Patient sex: M
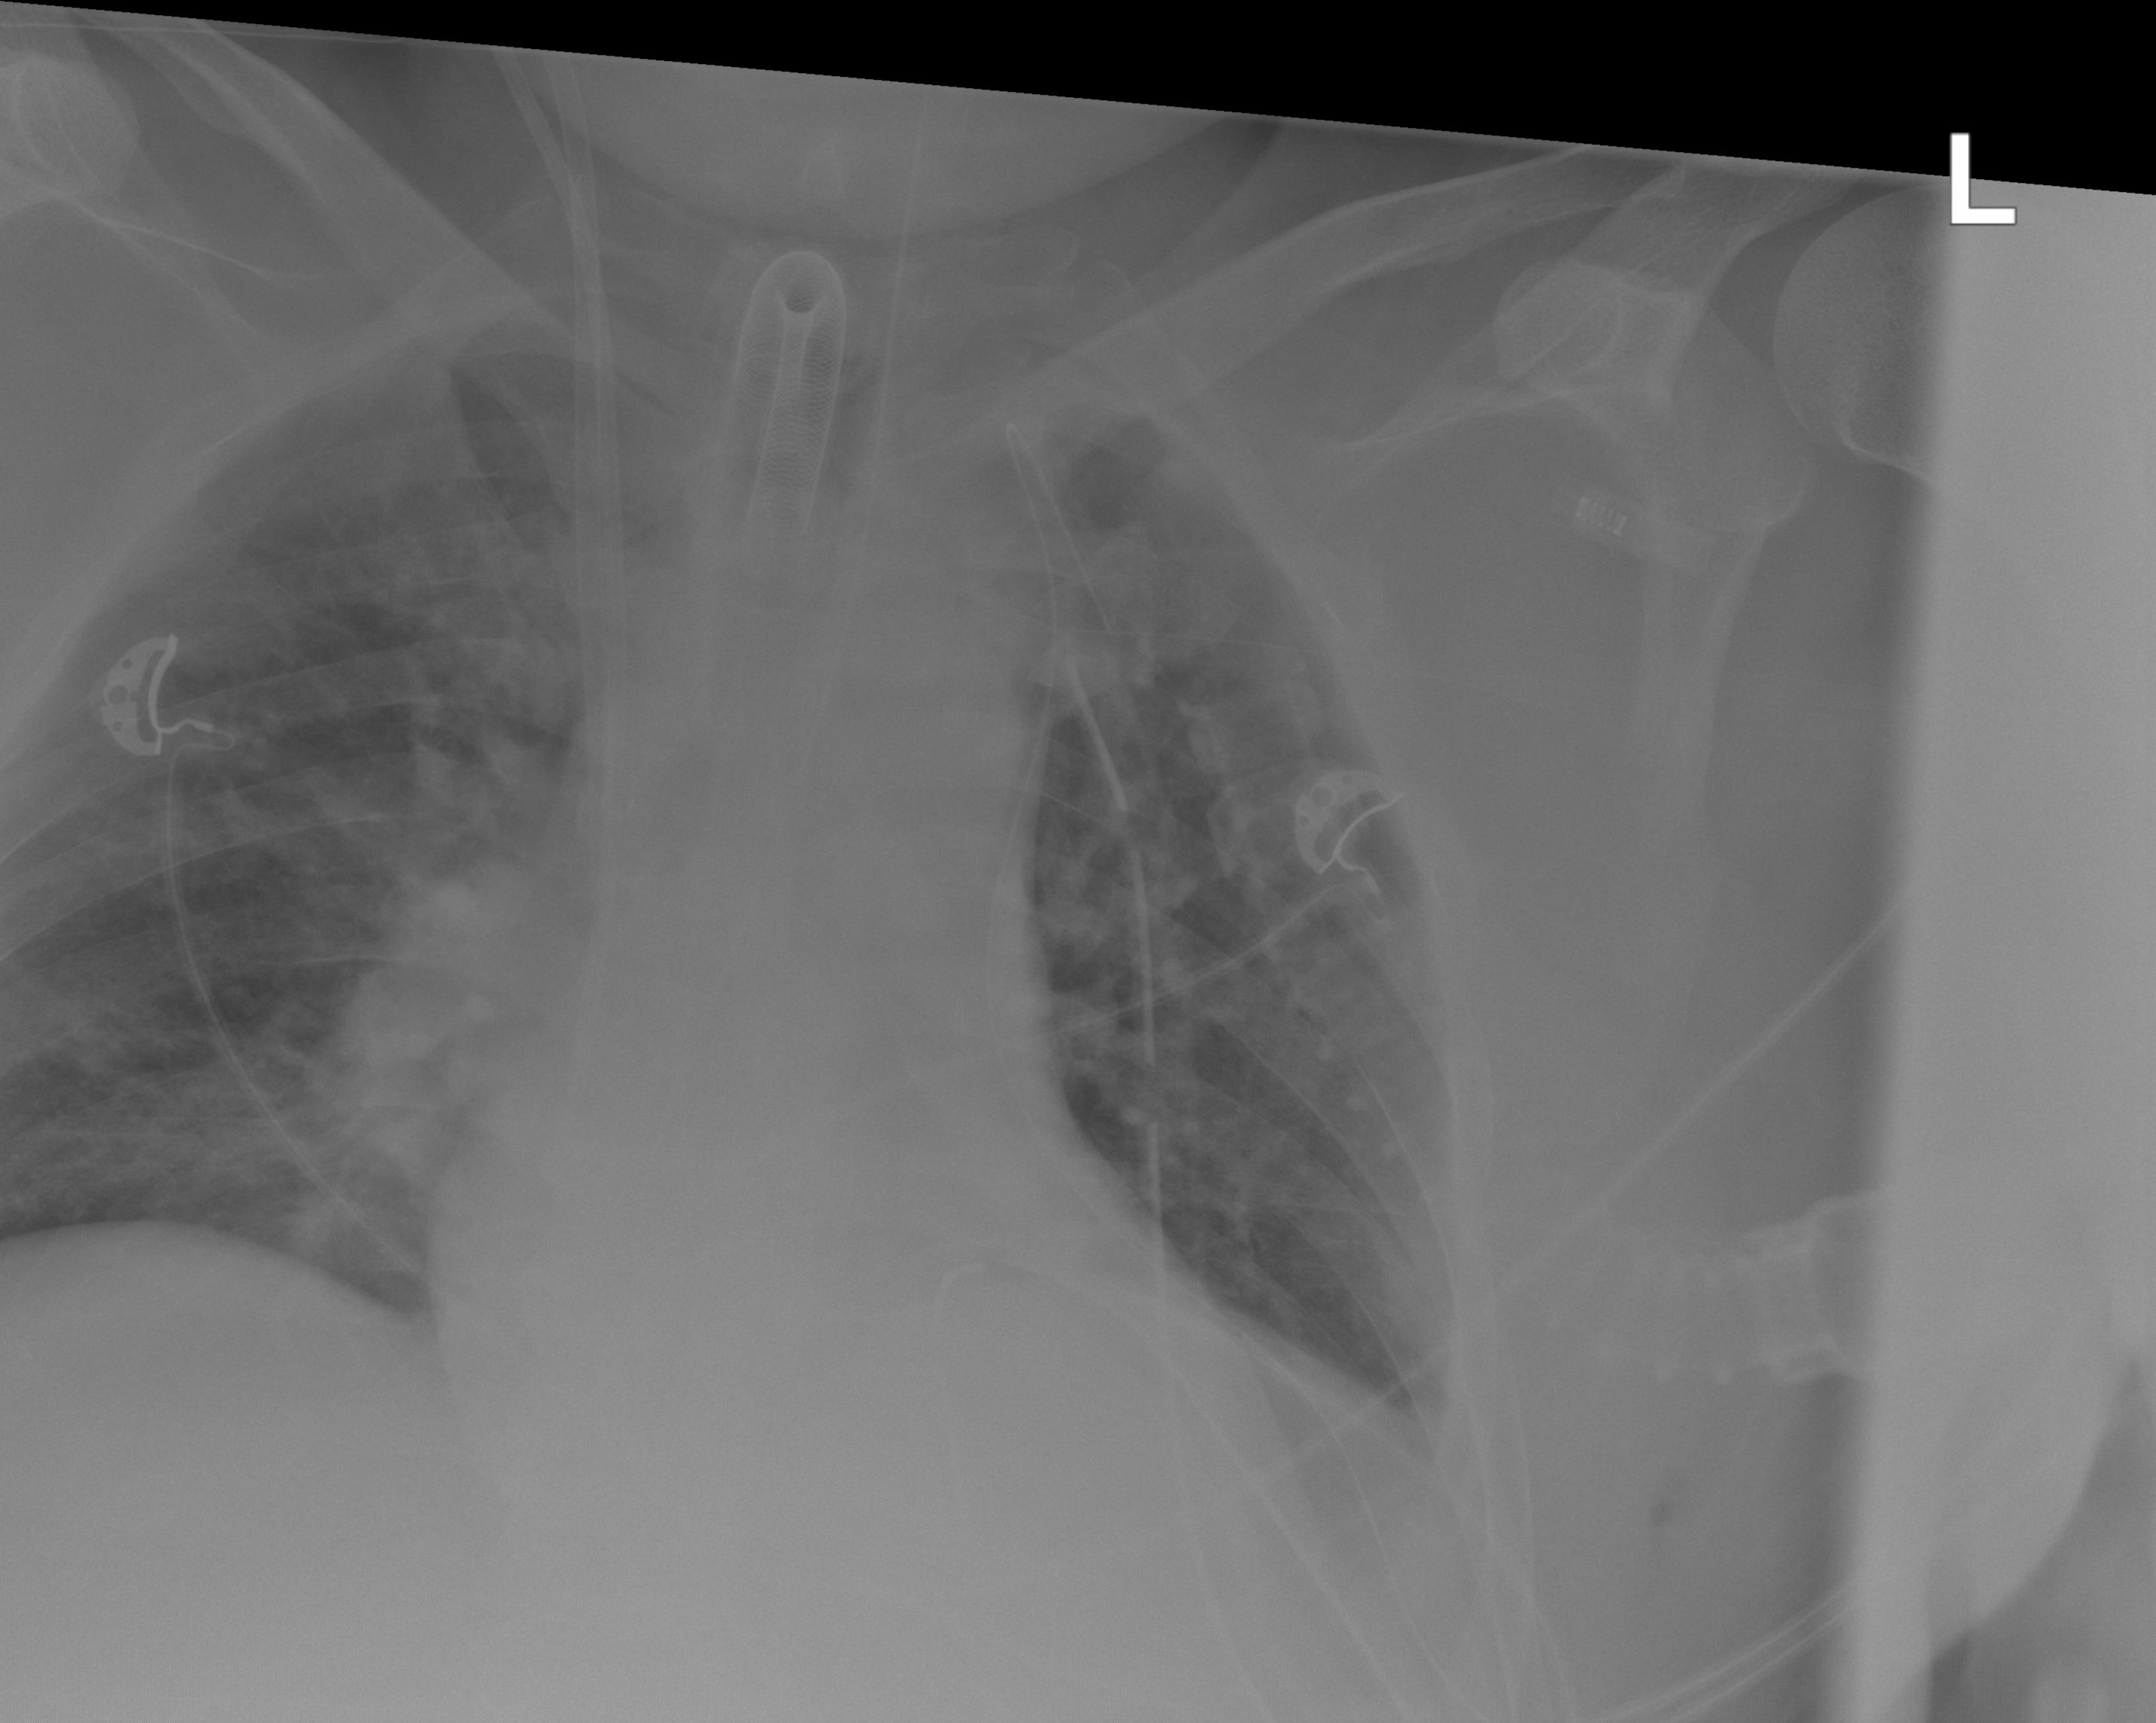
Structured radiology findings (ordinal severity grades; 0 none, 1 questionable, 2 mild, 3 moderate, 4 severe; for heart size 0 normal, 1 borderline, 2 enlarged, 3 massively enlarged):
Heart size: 0
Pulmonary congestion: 0
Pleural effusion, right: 0
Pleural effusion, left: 0
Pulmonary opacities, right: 2
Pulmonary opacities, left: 0
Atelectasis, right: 0
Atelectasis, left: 0